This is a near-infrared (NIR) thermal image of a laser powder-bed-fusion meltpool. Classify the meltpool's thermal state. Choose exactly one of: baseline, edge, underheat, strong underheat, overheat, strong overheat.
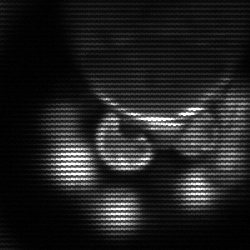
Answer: baseline